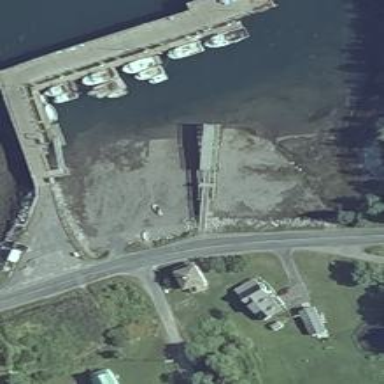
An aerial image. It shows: Pier with mooring facilities.